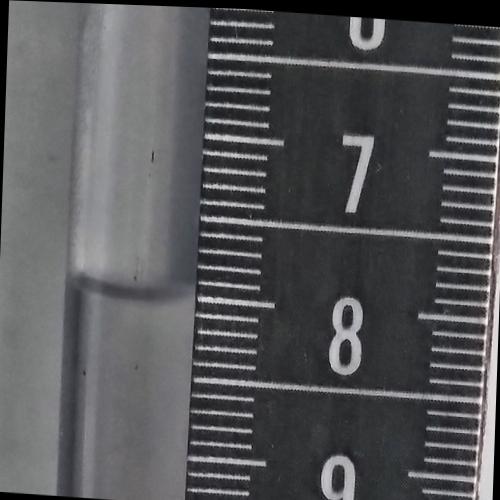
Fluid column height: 8.0 cm